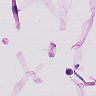
Metastatic tissue present: no